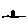
Label: house